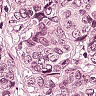
Metastatic tissue present: yes